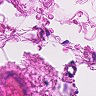
Metastatic tissue present: no